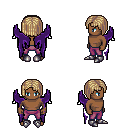
a pixel art fantasy rpg character, male body template, human, dark skin, purple wings, magenta pants, white blonde pageboy hairstyle, metal boots, four views (front, back, left, right), 2x2 character sprite sheet, small pixel art, hard edges, no anti-aliasing